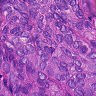
Metastatic tissue present: yes